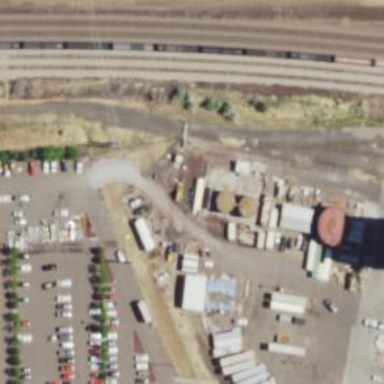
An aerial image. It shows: Railway spur service.